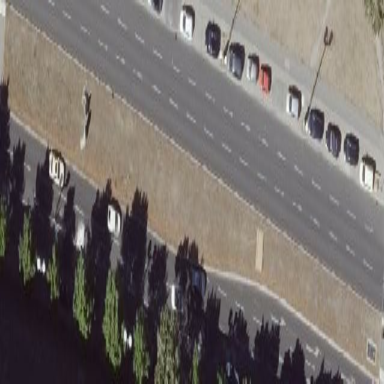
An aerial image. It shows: Grass area with traffic island.